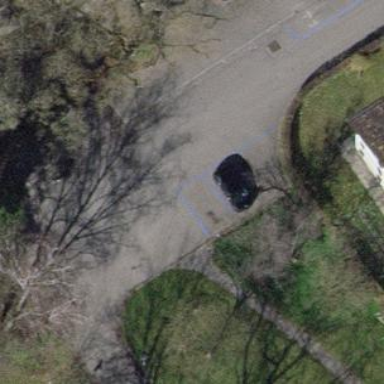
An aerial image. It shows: Asphalt parking space.